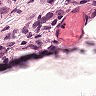
Metastatic tissue present: yes